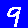
Digit: 9